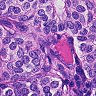
Metastatic tissue present: yes